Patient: sex F, age 26
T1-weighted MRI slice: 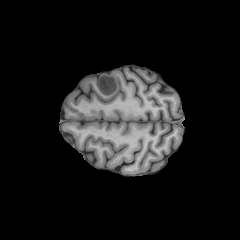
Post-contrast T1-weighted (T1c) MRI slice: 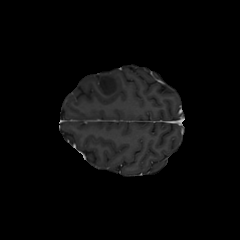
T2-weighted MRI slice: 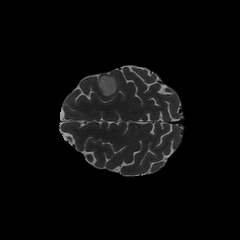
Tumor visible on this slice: yes
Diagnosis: Astrocytoma, IDH-mutant
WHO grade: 2